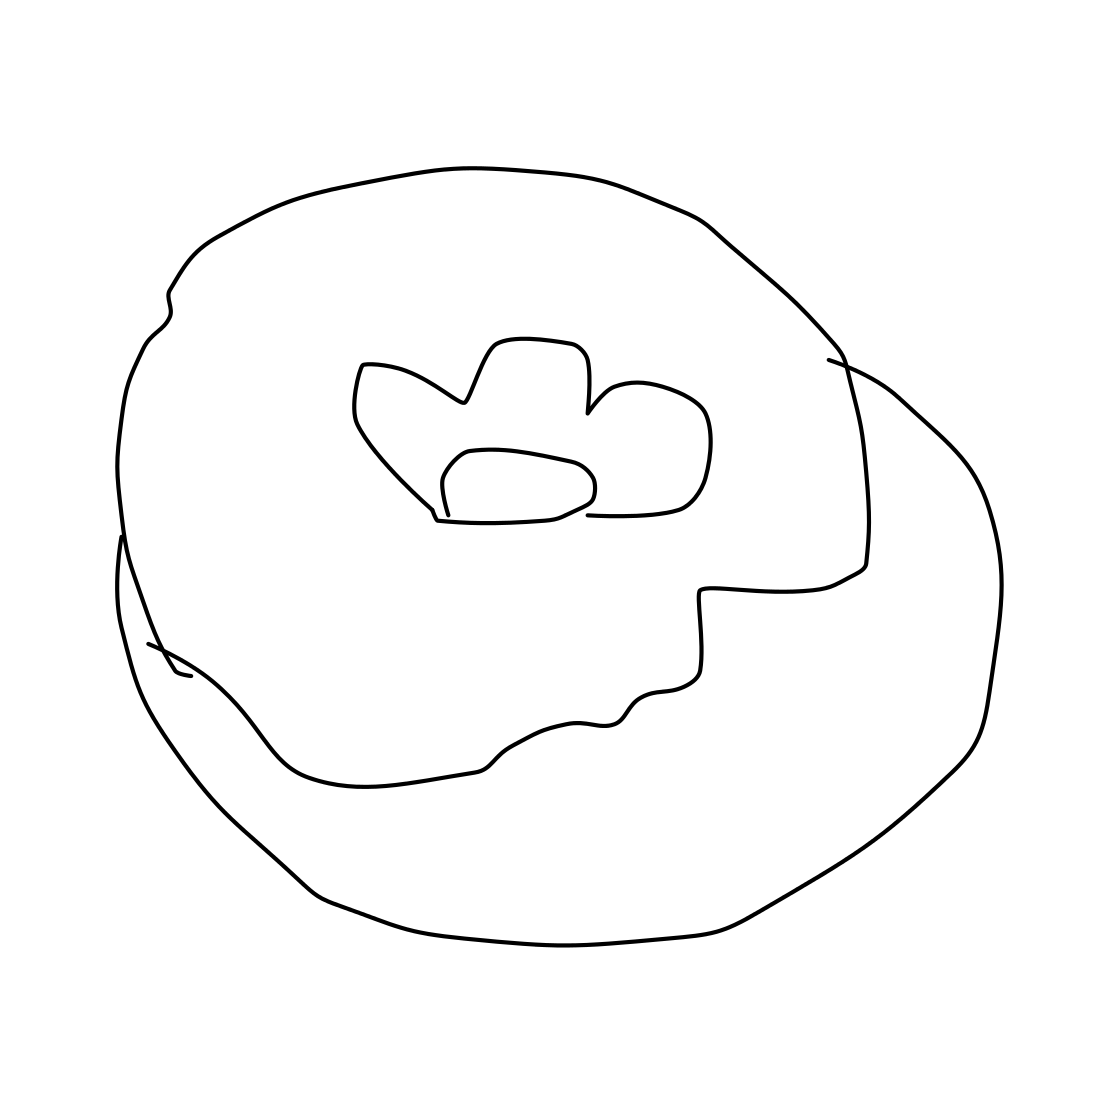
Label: donut